Question: I use a GridLayout on my parent Composite and want to kill the 1px padding that is created while rendering the object. What is the parameter to change to get this part working? My composite is rendered like this
'''
final Composite note = new Composite(parent,SWT.BORDER);
GridLayout mainLayout = new GridLayout(1,true);
mainLayout.marginWidth = 0;
mainLayout.marginHeight = 0;
mainLayout.verticalSpacing = 0;
mainLayout.horizontalSpacing = 0;
note.setLayout(mainLayout);
'''
Image:

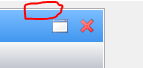
Answer: 'SWT.BORDER' is causing your issue. On Windows 7 it will draw a border of 2px, one grey and one white. Use 'SWT.NONE' to get rid of the border altogether.
If you really want a 1px grey border, you can add a 'Listener' for 'SWT.Paint' to the parent of your 'Composite' and make it draw a border with the 'GC':
'''
public static void main(String[] args)
{
final Display display = new Display();
Shell shell = new Shell(display);
shell.setLayout(new GridLayout(1, false));
final Composite outer = new Composite(shell, SWT.NONE);
outer.setLayoutData(new GridData(SWT.FILL, SWT.FILL, true, true));
GridLayout layout = new GridLayout(1, false);
layout.marginHeight = 0;
layout.marginWidth = 0;
outer.setLayout(layout);
Composite inner = new Composite(outer, SWT.NONE);
inner.setBackground(display.getSystemColor(SWT.COLOR_WHITE));
inner.setLayoutData(new GridData(SWT.FILL, SWT.FILL, true, true));
shell.addListener(SWT.Paint, new Listener()
{
public void handleEvent(Event e)
{
e.gc.setBackground(display.getSystemColor(SWT.COLOR_WIDGET_BORDER));
Rectangle rect = outer.getBounds();
Rectangle rect1 = new Rectangle(rect.x - 1, rect.y - 1, rect.width + 2, rect.height + 2);
e.gc.setLineStyle(SWT.LINE_SOLID);
e.gc.fillRectangle(rect1);
}
});
shell.pack();
shell.open();
while (!shell.isDisposed())
{
if (!display.readAndDispatch())
display.sleep();
}
display.dispose();
}
'''
Looks like this:

And here with green background: